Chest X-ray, PA view. Patient: 65 years old, sex F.
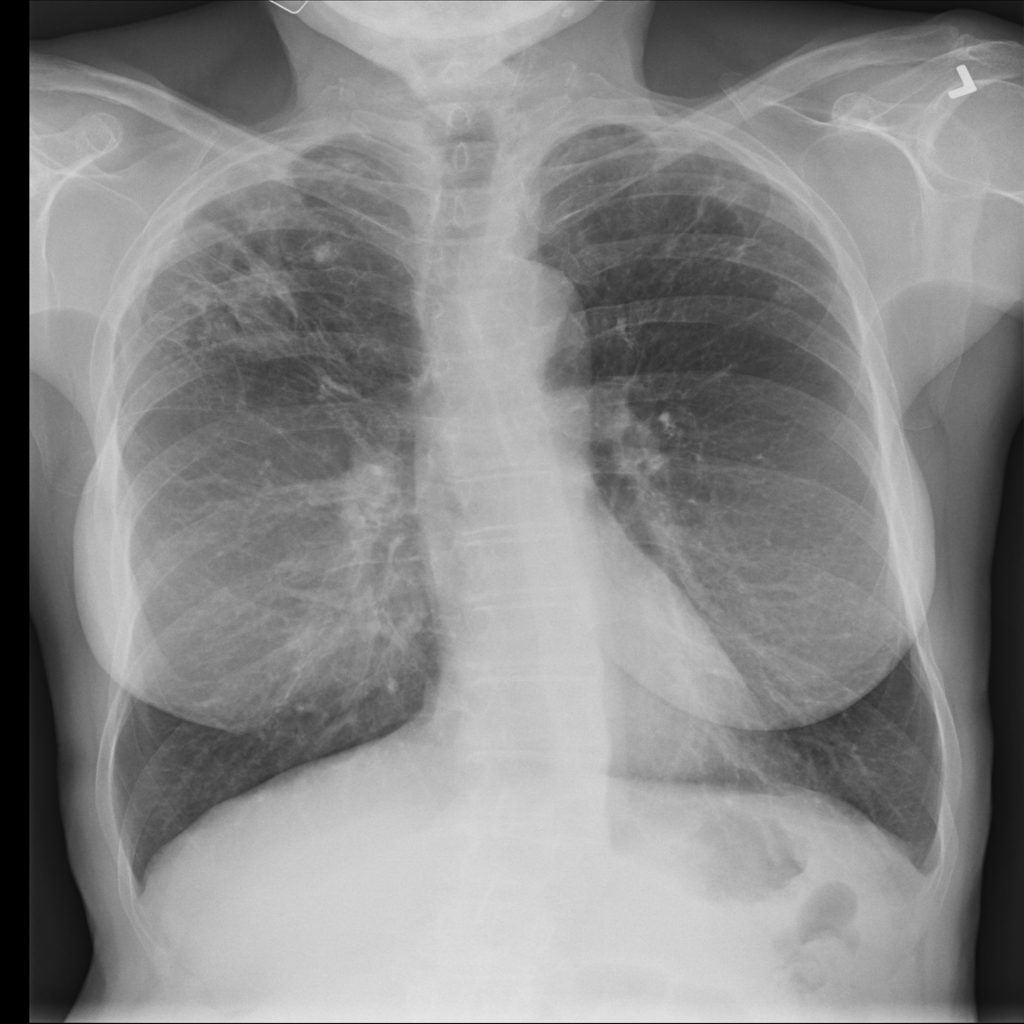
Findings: Emphysema